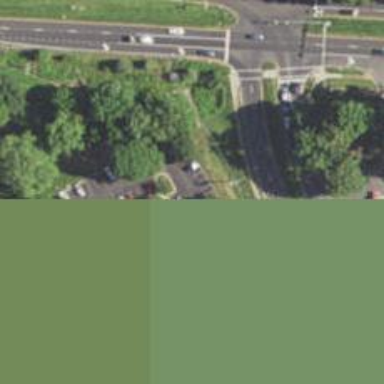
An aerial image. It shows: Shared footway and cycleway.